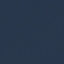
Land use / land cover: SeaLake